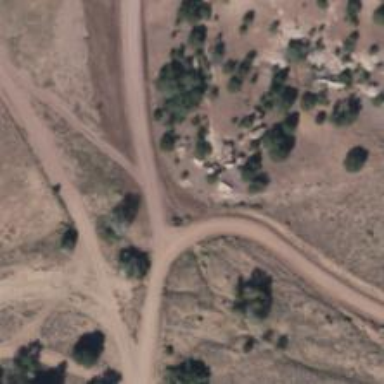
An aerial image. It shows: Driveway leading to service road.